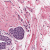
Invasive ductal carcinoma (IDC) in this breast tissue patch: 0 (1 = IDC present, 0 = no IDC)